Question: Whenever I do an import with Magmi, it misses products without telling me what happened.
For example on this screenshot below, you can see it found 226 records but only imported 194 items.

What happened to the remaining 32 items? Can I find their SKU? Why weren't they imported? Is there any place I can find this information?
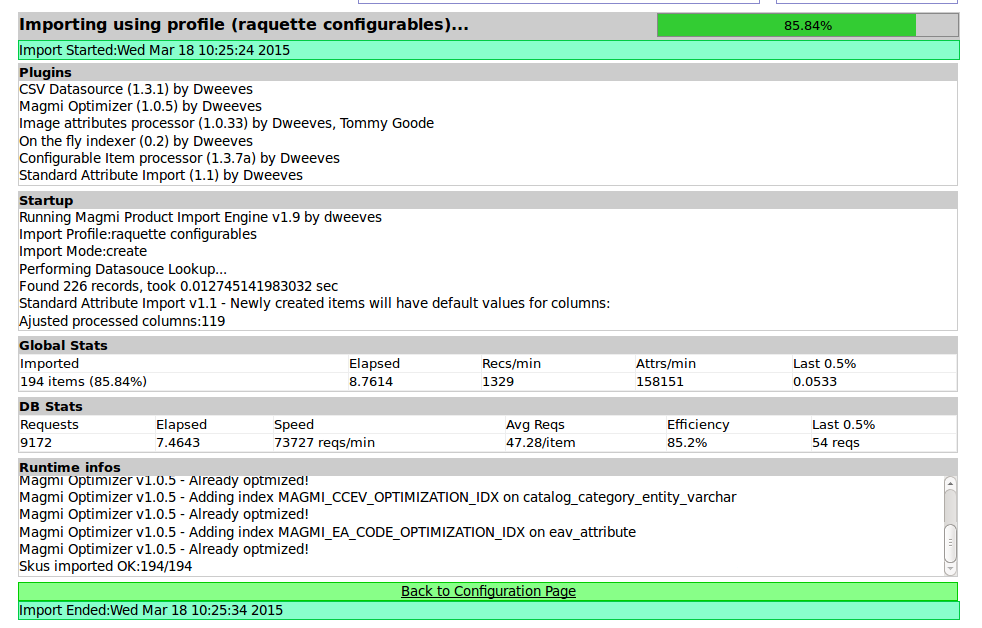
Answer: You likely had some values in the products that halter their import or they contained data that broke the import.
Do the following:
Check
'''
SELECT sku
FROM catalog_product_entity
ORDER BY entity_id
WHERE
sku
IN
(
.. list of skus you're importing commas separated.
)
'''
To get the skus that you've successfully imported.
Set to | (pipe) and use when saving csv files and force them to have quotes around each field and be pipe separated within your data.